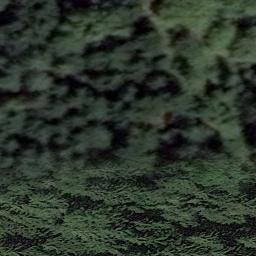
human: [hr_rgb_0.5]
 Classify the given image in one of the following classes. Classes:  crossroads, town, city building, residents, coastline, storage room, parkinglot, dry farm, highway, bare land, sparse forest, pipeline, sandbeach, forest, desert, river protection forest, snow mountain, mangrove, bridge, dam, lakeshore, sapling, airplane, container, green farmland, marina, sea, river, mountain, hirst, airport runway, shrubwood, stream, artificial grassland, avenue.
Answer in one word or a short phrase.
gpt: forest